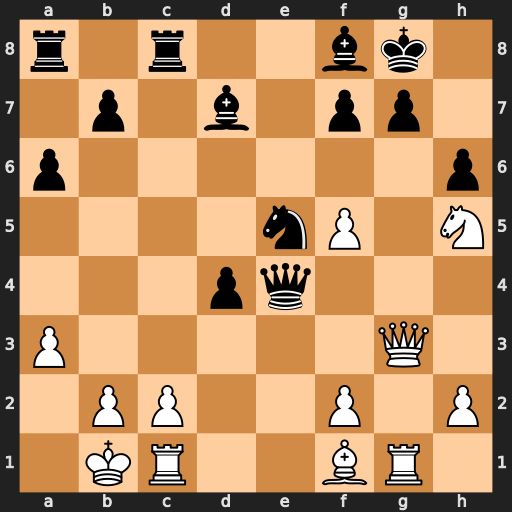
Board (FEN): r1r2bk1/1p1b1pp1/p6p/4nP1N/3pq3/P5Q1/1PP2P1P/1KR2BR1
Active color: w
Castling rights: -
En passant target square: -
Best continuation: Nf6+ Kh8 Nxe4